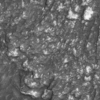
Label: not_dusty